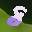
Label: 8